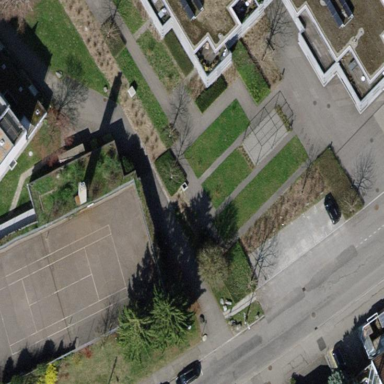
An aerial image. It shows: Tennis court on pitch.